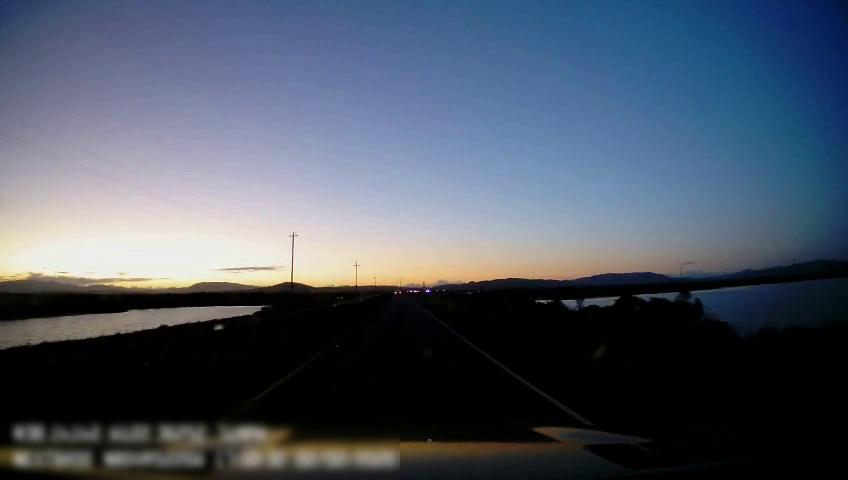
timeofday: Dusk/Dawn/Twilight
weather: Sunny
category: Drivable Space
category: Lanes | Current Lane
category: Lanes | Current Lane